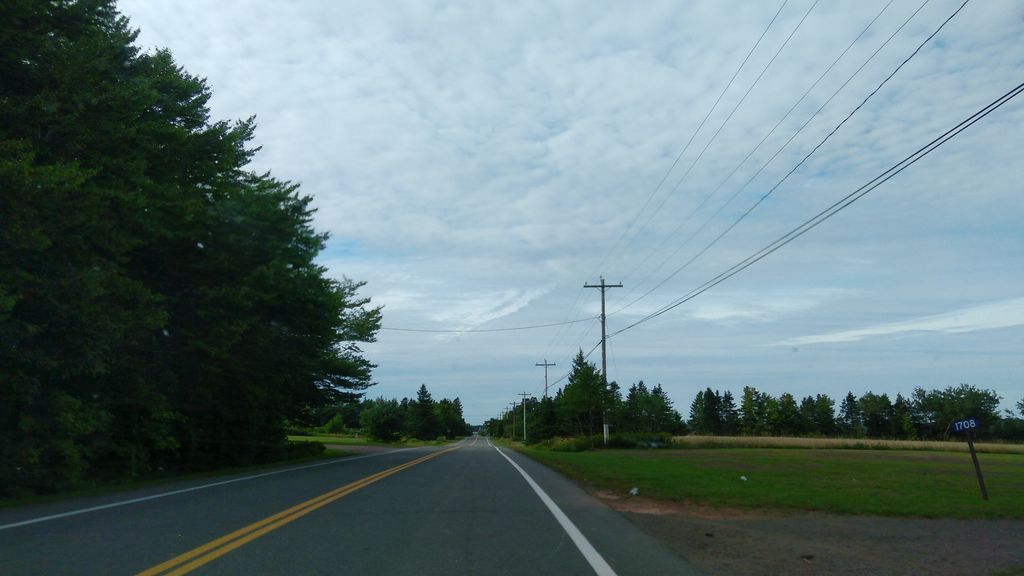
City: charlottetown